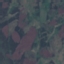
Land use / land cover: HerbaceousVegetation